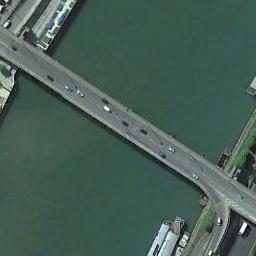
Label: bridge